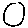
Label: circle